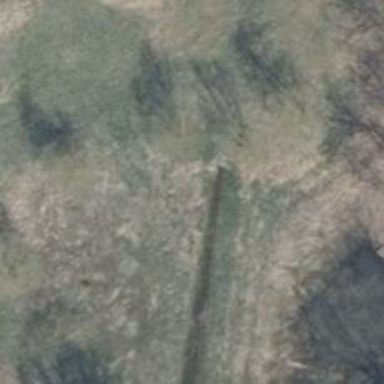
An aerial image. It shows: Culvert tunnel.